Question: I'm trying to figure out how to add a 1 pixel stroke gray border to my UISearchBar in my app. The Facebook Messenger app accomplishes this quite well. (see pic below).
I know there is a background image property of UISearchBar, but I believe that is not the right thing to use, as it stretches the image out and repeats it across the entire view of the search bar.
I'd greatly appreciate pointers in the right direction.

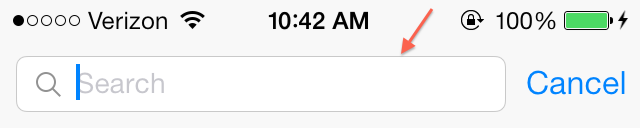
Answer: Try this code:
'''
//First add the following import and macro:
#import <QuartzCore/QuartzCore.h>
#define SYSTEM_VERSION_GREATER_THAN_OR_EQUAL_TO(v) ([[[UIDevice currentDevice] systemVersion] compare:v options:NSNumericSearch] != NSOrderedAscending)
//Then change yourSearchBar border:
if (SYSTEM_VERSION_GREATER_THAN_OR_EQUAL_TO(@"7.0"))
{
for (id object in [[[yourSearchBar subviews] objectAtIndex:0] subviews])
{
if ([object isKindOfClass:[UITextField class]])
{
UITextField *textFieldObject = (UITextField *)object;
textFieldObject.layer.borderColor = [[UIColor grayColor] CGColor];
textFieldObject.layer.borderWidth = 1.0;
break;
}
}
}
else
{
for (id object in [yourSearchBar subviews])
{
if ([object isKindOfClass:[UITextField class]])
{
UITextField *textFieldObject = (UITextField *)object;
textFieldObject.layer.borderColor = [[UIColor grayColor] CGColor];
textFieldObject.layer.borderWidth = 1.0;
break;
}
}
}
'''